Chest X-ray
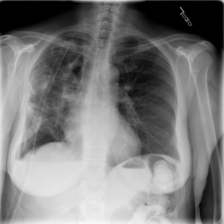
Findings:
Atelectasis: negative
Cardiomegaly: negative
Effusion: negative
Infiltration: negative
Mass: negative
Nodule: negative
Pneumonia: negative
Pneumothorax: negative
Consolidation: negative
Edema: negative
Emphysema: negative
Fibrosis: negative
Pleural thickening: negative
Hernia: negative